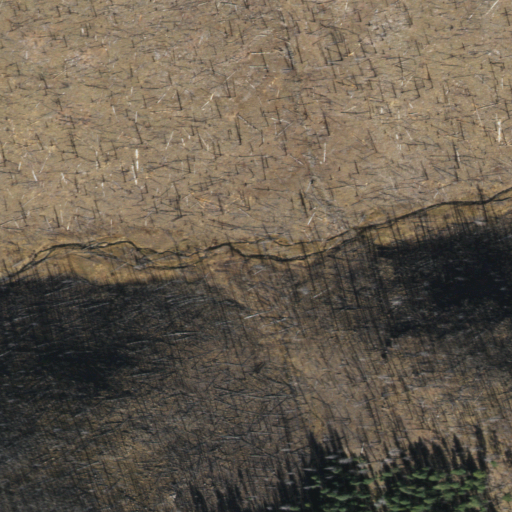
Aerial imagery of valley in Arizona named Hagen Draw containing shrub and evergreen forest